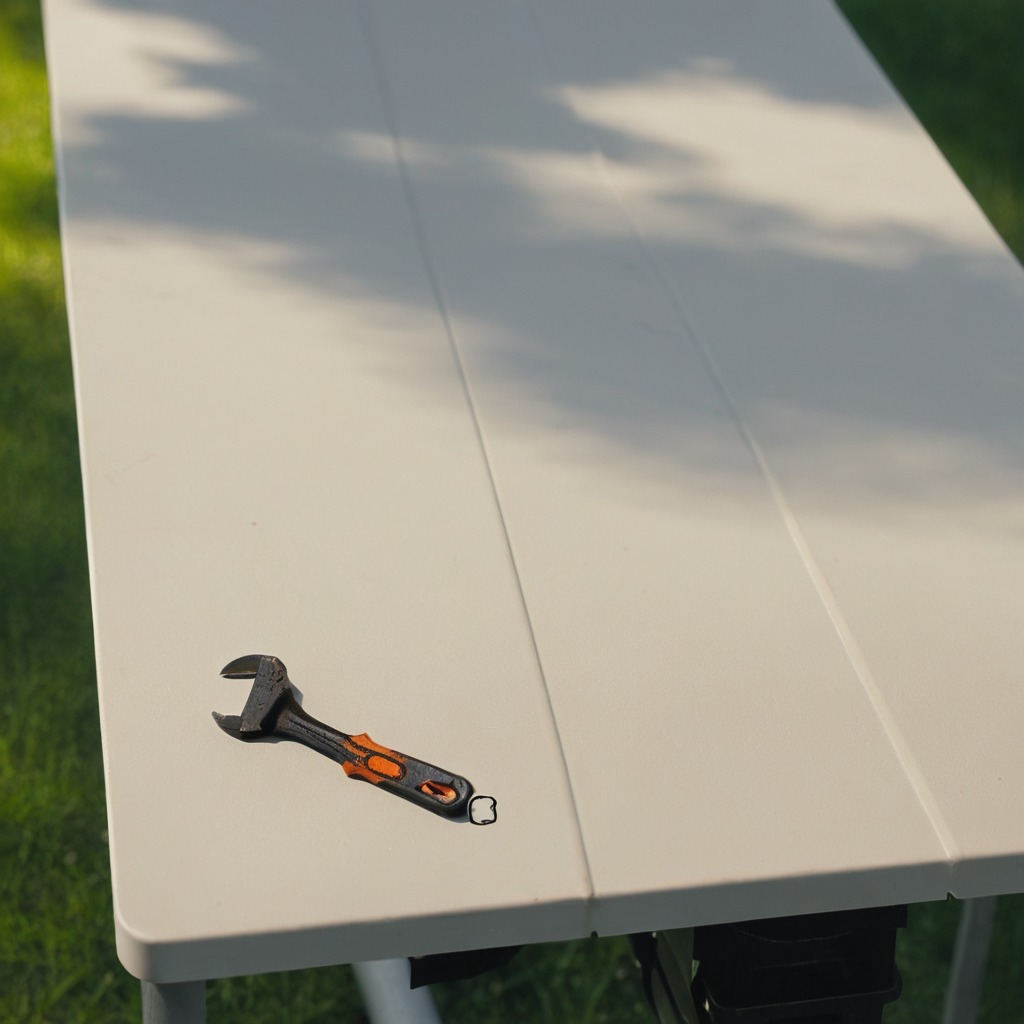
A wrench lies on a clean utility table in a temporary outdoor tool station afternoon light present textured surface.